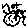
Label: moon